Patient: sex F, age 31
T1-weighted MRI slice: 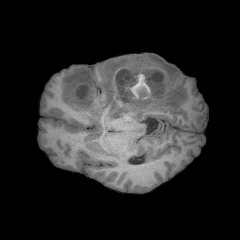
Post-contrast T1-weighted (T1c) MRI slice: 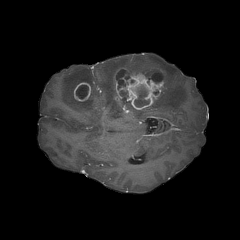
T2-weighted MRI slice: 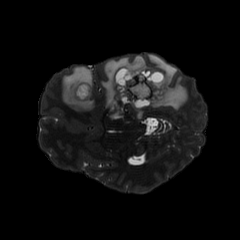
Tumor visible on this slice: yes
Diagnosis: Glioblastoma, IDH-wildtype
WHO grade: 4